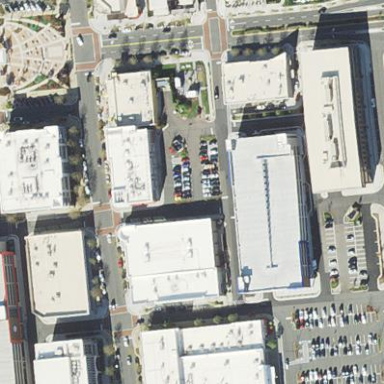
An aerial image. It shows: Retail area.